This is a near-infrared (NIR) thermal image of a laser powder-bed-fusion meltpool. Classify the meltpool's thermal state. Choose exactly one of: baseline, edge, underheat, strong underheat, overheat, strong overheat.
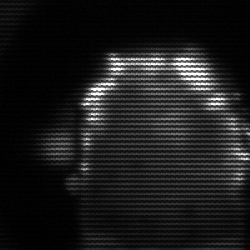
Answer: baseline